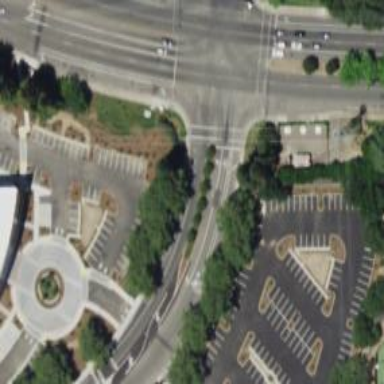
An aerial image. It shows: Footway with marked crossing lines.